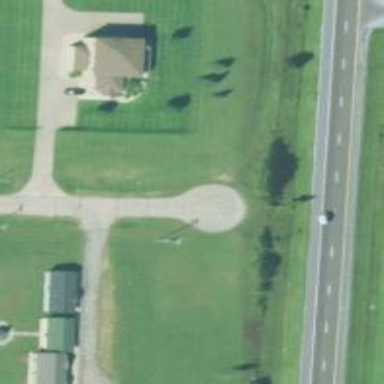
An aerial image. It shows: Turning circle on the road.